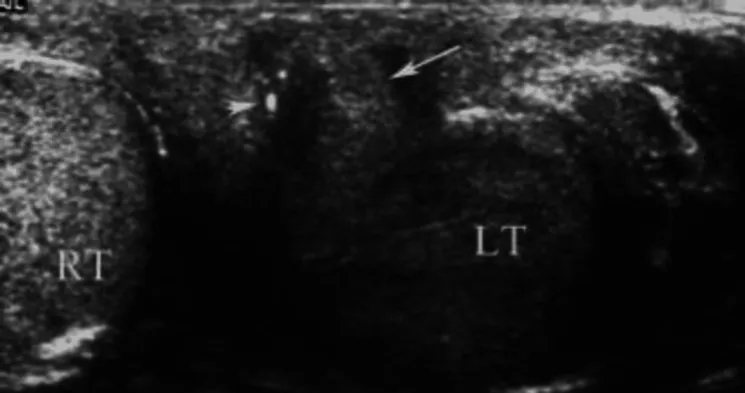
An ultrasound of the left testis shows a small sinus tract.
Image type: pathology (immunostaining)